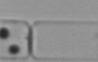
Label: Guinardia_delicatula_TAG_internal_parasite